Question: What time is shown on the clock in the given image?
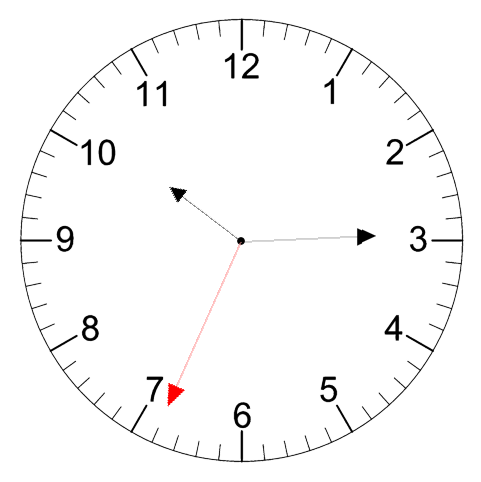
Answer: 10:14:34